Question: In the Pyschool recursion exercise, there was this question to print the numbers inbetween two give arguments (inclusive of those).. I am sooo weak at recursion, but after certain tries, I made that happen.. But it still throws the error though the Expected result and the Returned result are exactly same..
'''
def numbersInbetween(a, b):
if b == 0:
return "Invalid"
if a == b:
return a
else:
return str(a)+ "," + str(numbersInbetween(a+1, b))
'''
the output image file:

I even tried, to string format the output in the second 'if' statement, but that only throws an error like "Check for infinite loop in your code".
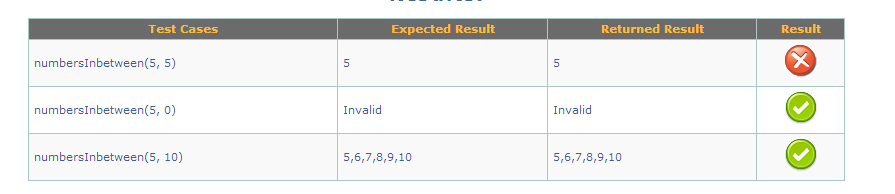
Answer: You return 'a' when 'a == b', not 'str(a)'. The tester expects a string, you gave it an integer instead.
You probably want to test for 'b' being than 'a', otherwise you can end up recursing endlessly (well, until you hit the recursion limit):
'''
if b < a:
return "Invalid"
'''
If 'b = 0', the function will still work 'a''b'. 'numbersInbetween(5, 0)' returns '"Invalid"' not because 'b' is '0', but because 'b' is smaller than 'a'; you'll never reach 'a == b' when you increment 'a' in such cases.
Making sure that your function always returns a string actually simplifies your code a little:
'''
def numbersInbetween(a, b):
if b < a:
return "Invalid"
if a == b:
return str(a)
else:
return str(a) + "," + numbersInbetween(a + 1, b)
'''